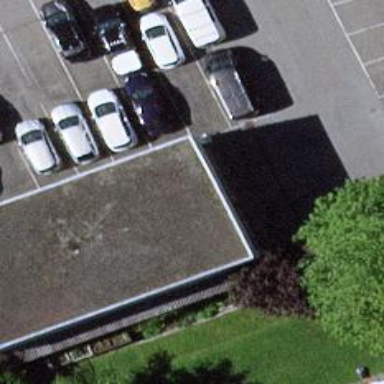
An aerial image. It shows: Car wash facility.